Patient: sex F, age 51
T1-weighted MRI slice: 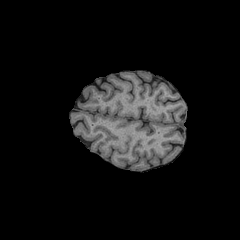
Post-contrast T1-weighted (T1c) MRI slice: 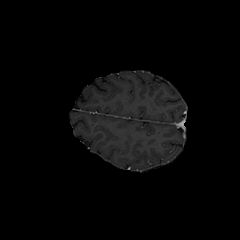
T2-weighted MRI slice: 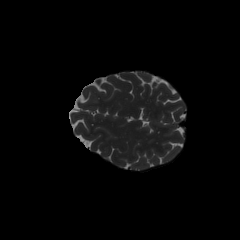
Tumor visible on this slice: no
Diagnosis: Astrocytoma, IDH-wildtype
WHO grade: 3